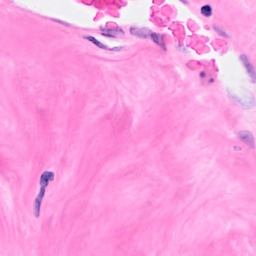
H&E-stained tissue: Breast